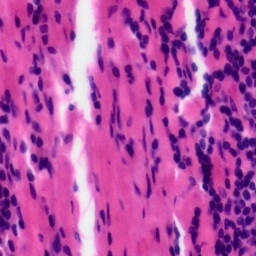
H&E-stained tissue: Tonsil